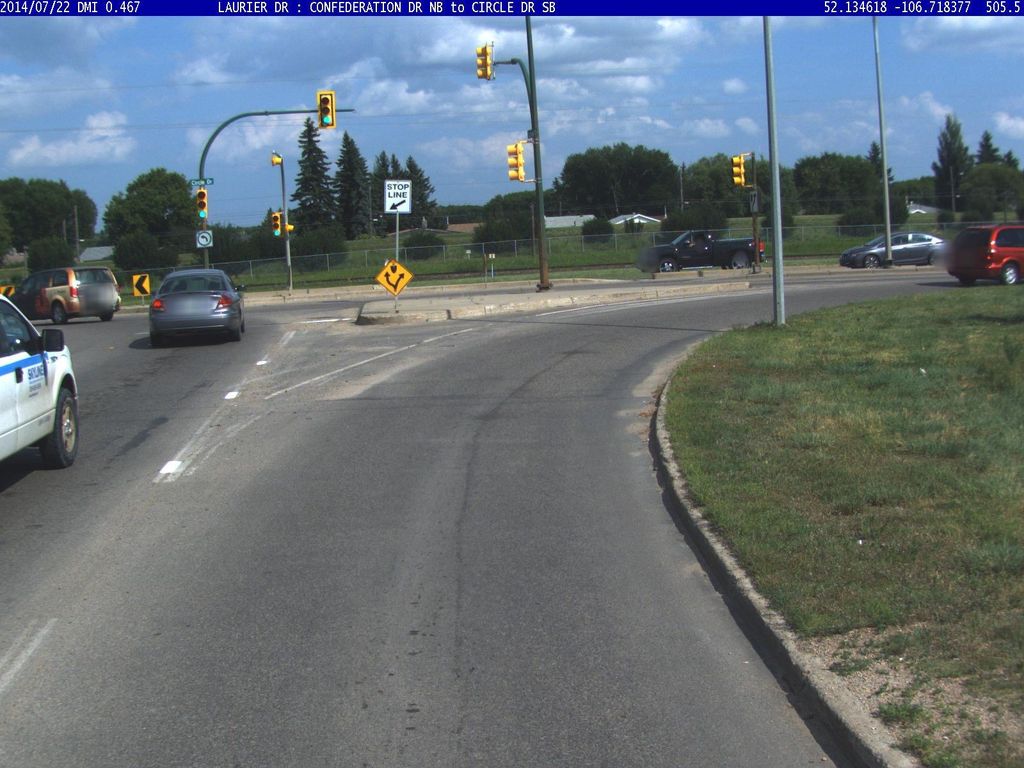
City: saskatoon